Question: I am using this code for radio buttons:
'''
v= IntVar()
self.button1 = Radiobutton( self, text = "Bubble Sort" ,variable=v,value=1)
self.button1.grid( row = 1, column = 0, sticky = W+E+N+S )
self.button2 = Radiobutton( self, text = "Quick Sort",variable=v,value=2)
self.button2.grid( row = 1, column = 1, sticky = W+E+N+S )
self.button3 = Radiobutton( self, text = "Shell Sort", variable=v,value=3)
self.button3.grid( row = 1, column = 2, sticky = W+E+N+S )
'''
For more reference the full code is above and screen shot is like this:

How do I do sorting on these numbers by clicking button after selecting the sort? Do I first have to select the sort from three given and then click button sort to sort the numbers?
Here is the rest:
'''
from Tkinter import *
import random
class Sorting( Frame ):
def __init__( self ):
Frame.__init__( self )
self.master.title( "Sorting" )
self.master.rowconfigure( 5, weight = 1 )
self.master.columnconfigure( 5, weight = 1 )
self.grid( sticky = W+E+N+S )
#label for sort intro
self.label1 = Label( self, text = "Select Sort", width = 25 ,height=2)
self.label1.grid( row = 0, column = 1, sticky = N )
#Radio buttons for sorts
v= IntVar()
self.button1 = Radiobutton( self, text = "Bubble Sort" ,variable=v,value=1)
self.button1.grid( row = 1, column = 0, sticky = W+E+N+S )
self.button2 = Radiobutton( self, text = "Quick Sort",variable=v,value=2)
self.button2.grid( row = 1, column = 1, sticky = W+E+N+S )
self.button3 = Radiobutton( self, text = "Shell Sort", variable=v,value=3)
self.button3.grid( row = 1, column = 2, sticky = W+E+N+S )
#function to do soting
#def sort():
#label to store value
def gen():
self.nums = []
for x in range(0, 10):
self.nums.append(random.randint(0, 100))
# . . . . . . . . . . . <- maybe here call sorting method on self.nums
num = ''.join('%4i' % num for num in self.nums)
self.label2 = Label( self, text=num, width=2, height=2)
self.label2.grid(row=3, columnspan=10, sticky=W+E+N+S)
#self.label2.pack(fill="both")
#Button for sorting
self.button5=Button(self,text='start sorting')
self.button5.grid( row = 4,column=1, sticky = W+E+N+S )
#button to generate number
self.button4 = Button( self,text='Generate no.',command=gen )
self.button4.grid( row = 2,column=1, sticky = W+E+N+S )
self.rowconfigure( 1, weight = 1 )
self.columnconfigure( 1, weight = 1 )
def main():
Sorting().mainloop()
if __name__ == "__main__":
main()
'''
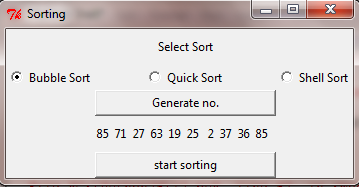
Answer: You have to implement a callback method for your 'start sorting' button:
'''
def sortit(self):
function = self.function[self.v.get()]
result = function()
num = ''.join('%4i' % num for num in result)
self.label3 = Label(self, text=num, width=2, height=2)
self.label3.grid(row=5, columnspan=10, sticky=W+E+N+S )
'''
There you get the button pressed in 'self.v.get()'.
This integer value is used as a key for a dictionary that stores your sorting method names:
'''
self.function = {0:self.bubble, 1:self.quick, 2:self.shell}
'''
then 'result = function()' gives you the result of calling the corresponding sorting method. You have still to define those methods:
'''
def bubble(self):
print('bubble to be implemented')
return sorted(self.nums)
def shell(self):
print('shell to be implemented')
return sorted(self.nums)
def quick(self):
print('quick to be implemented')
return sorted(self.nums)
'''
This is the full code:
'''
import random
from tkinter import *
class Sorting(Frame):
def __init__(self):
Frame.__init__(self)
self.function = {0:self.bubble, 1:self.quick, 2:self.shell}
self.master.title("Sorting")
self.master.rowconfigure(5, weight=1)
self.master.columnconfigure(5, weight=1)
self.grid(sticky=W+E+N+S )
#label for sort intro
self.label1 = Label(self, text="Select Sort", width=25, height=2)
self.label1.grid(row=0, column=1, sticky=N)
#Radio buttons for sorts
self.v = IntVar()
for indx, button in enumerate(('Bubble', 'Quick', 'Shell')):
name = "%s Sort" % button
button = Radiobutton(self, text=name, variable=self.v, value=indx)
button.grid(row=1, column=indx, sticky=W+E+N+S)
button.deselect()
#button to generate number
self.button4 = Button(self,text='Generate no.',command=self.gen)
self.button4.grid(row=2, column=1, sticky=W+E+N+S)
self.rowconfigure(5, weight=1)
self.columnconfigure(5, weight=1)
def create_but2sort(self):
self.button5 = Button(self, text='start sorting', command=self.sortit)
self.button5.grid(row=4, column=1, sticky=W+E+N+S)
self.rowconfigure(5, weight=1 )
self.columnconfigure(5, weight=1)
def gen(self):
self.nums = [random.randint(0, 100) for x in range(10)]
num = ''.join('%4i' % num for num in self.nums)
self.label2 = Label(self, text=num, width=2, height=2)
self.label2.grid(row =3, columnspan=10, sticky = W+E+N+S)
self.create_but2sort()
def sortit(self):
function = self.function[self.v.get()]
result = function()
num = ''.join('%4i' % num for num in result)
self.label3 = Label(self, text=num, width=2, height=2)
self.label3.grid(row=5, columnspan=10, sticky=W+E+N+S )
def bubble(self):
print('bubble to be implemented')
return sorted(self.nums)
def shell(self):
print('shell to be implemented')
return sorted(self.nums)
def quick(self):
print('quick to be implemented')
return sorted(self.nums)
def main():
Sorting().mainloop()
if __name__ == "__main__":
main()
'''